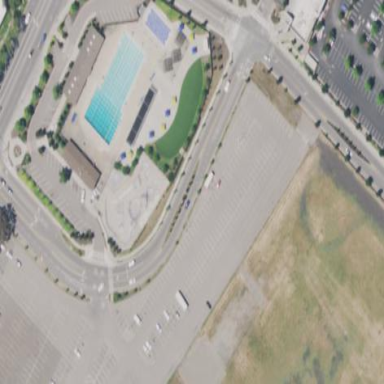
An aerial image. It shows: Sports centre specializing in swimming activities located in leisure land area.